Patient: sex F, age 66
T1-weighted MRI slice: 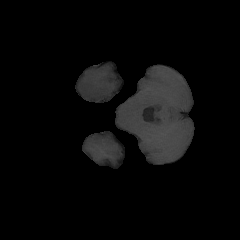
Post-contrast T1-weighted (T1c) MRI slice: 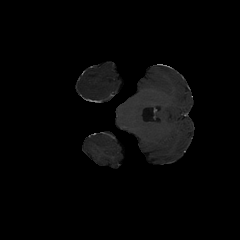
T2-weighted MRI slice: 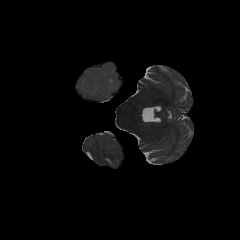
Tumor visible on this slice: yes
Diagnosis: Astrocytoma, IDH-wildtype
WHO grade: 2